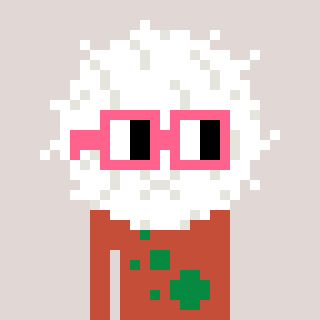
a pixel art character with square pink glasses, a cottonball-shaped head and a rust-colored body on a warm background